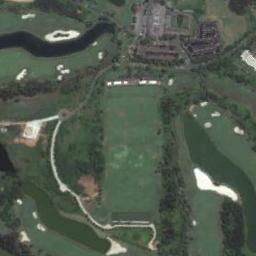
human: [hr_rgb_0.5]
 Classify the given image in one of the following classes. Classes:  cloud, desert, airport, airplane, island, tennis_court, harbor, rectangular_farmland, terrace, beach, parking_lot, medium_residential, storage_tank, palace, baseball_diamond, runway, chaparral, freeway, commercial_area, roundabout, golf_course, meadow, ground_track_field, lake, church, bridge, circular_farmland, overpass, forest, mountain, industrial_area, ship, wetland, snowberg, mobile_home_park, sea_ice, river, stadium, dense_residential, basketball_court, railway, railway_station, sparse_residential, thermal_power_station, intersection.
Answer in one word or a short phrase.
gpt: golf_course